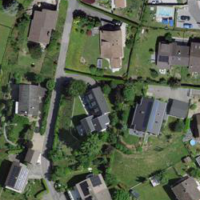
EUNIS habitat code: 55
Species observed at this site:
Quercus ilex